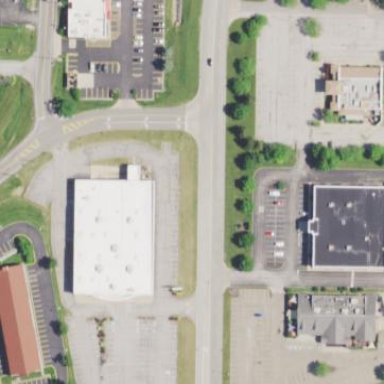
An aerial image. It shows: Retail area.